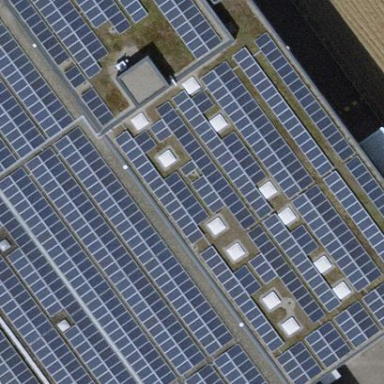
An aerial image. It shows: Solar power generator using photovoltaic panels.